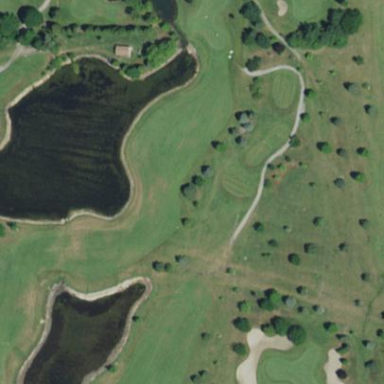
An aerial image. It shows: Scenic golf fairway.